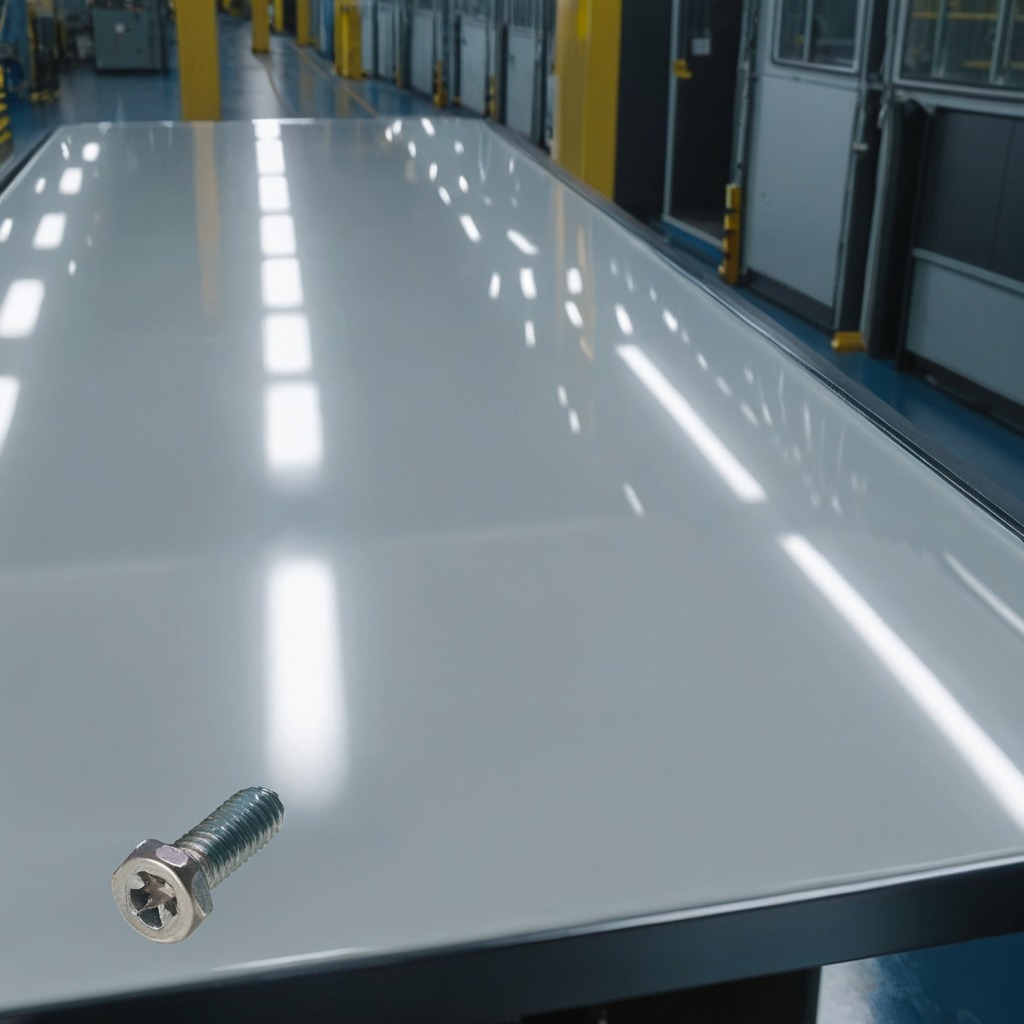
A metal screw is lying on the table.